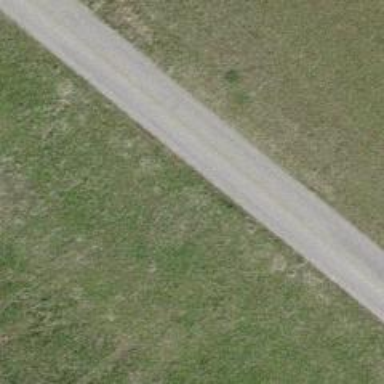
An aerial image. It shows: Unclassified road.